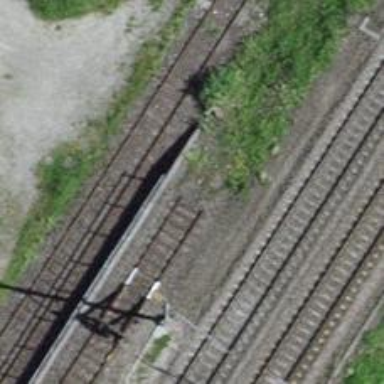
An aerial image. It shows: Railway buffer stop.